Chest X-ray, PA view. Patient: 62 years old, sex F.
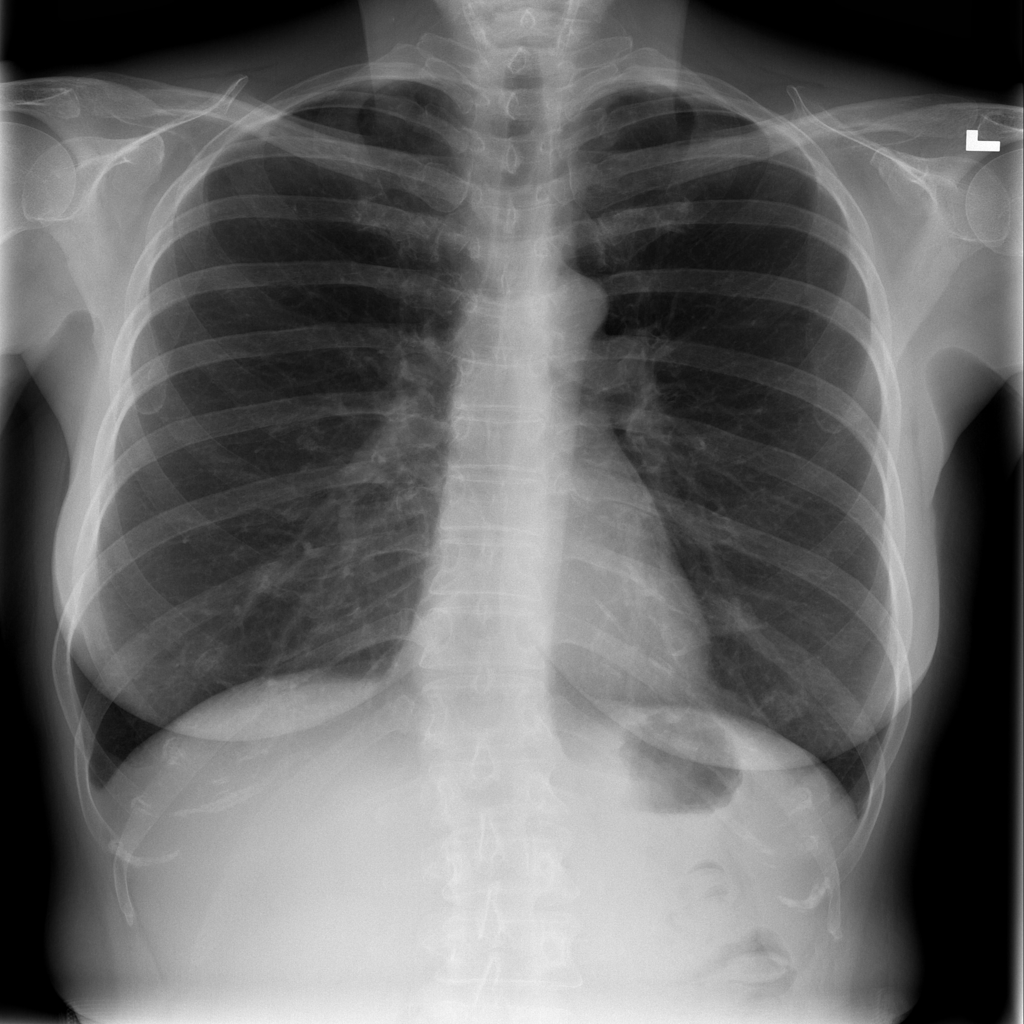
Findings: No Finding